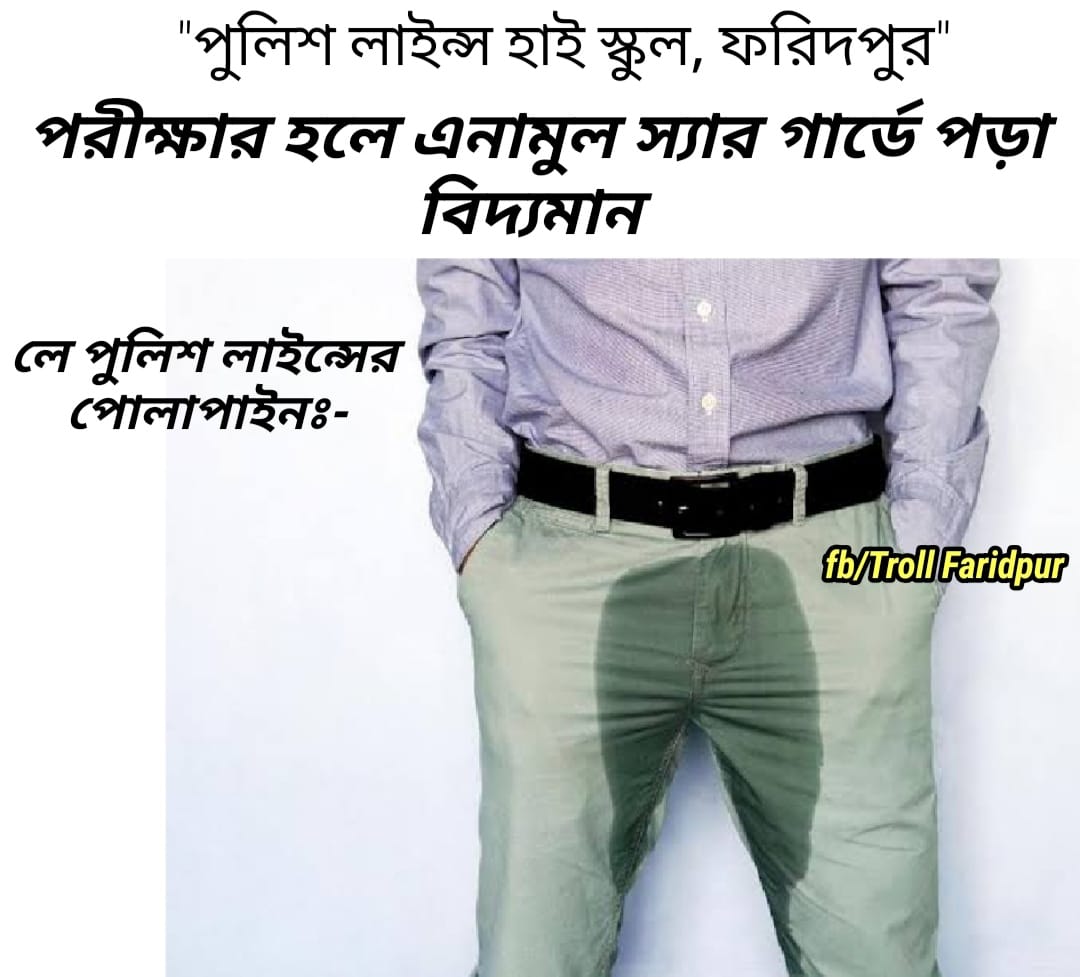
Caption: " পুলিশ লাইন্স হাই স্কুল , ফরিদপুর "    পরীক্ষার হলে এনামুল স্যার গার্ডে পড়া বিদ্যমান    লে পুলিশ লাইন্সের পোলাপাইনঃ-
Label: non-hate